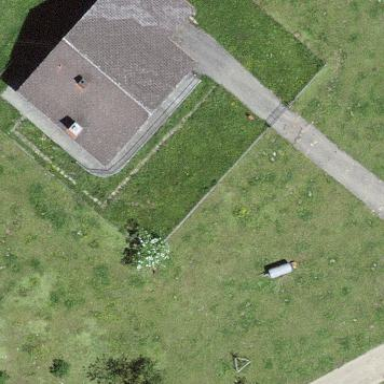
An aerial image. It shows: Residential building.